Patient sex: M
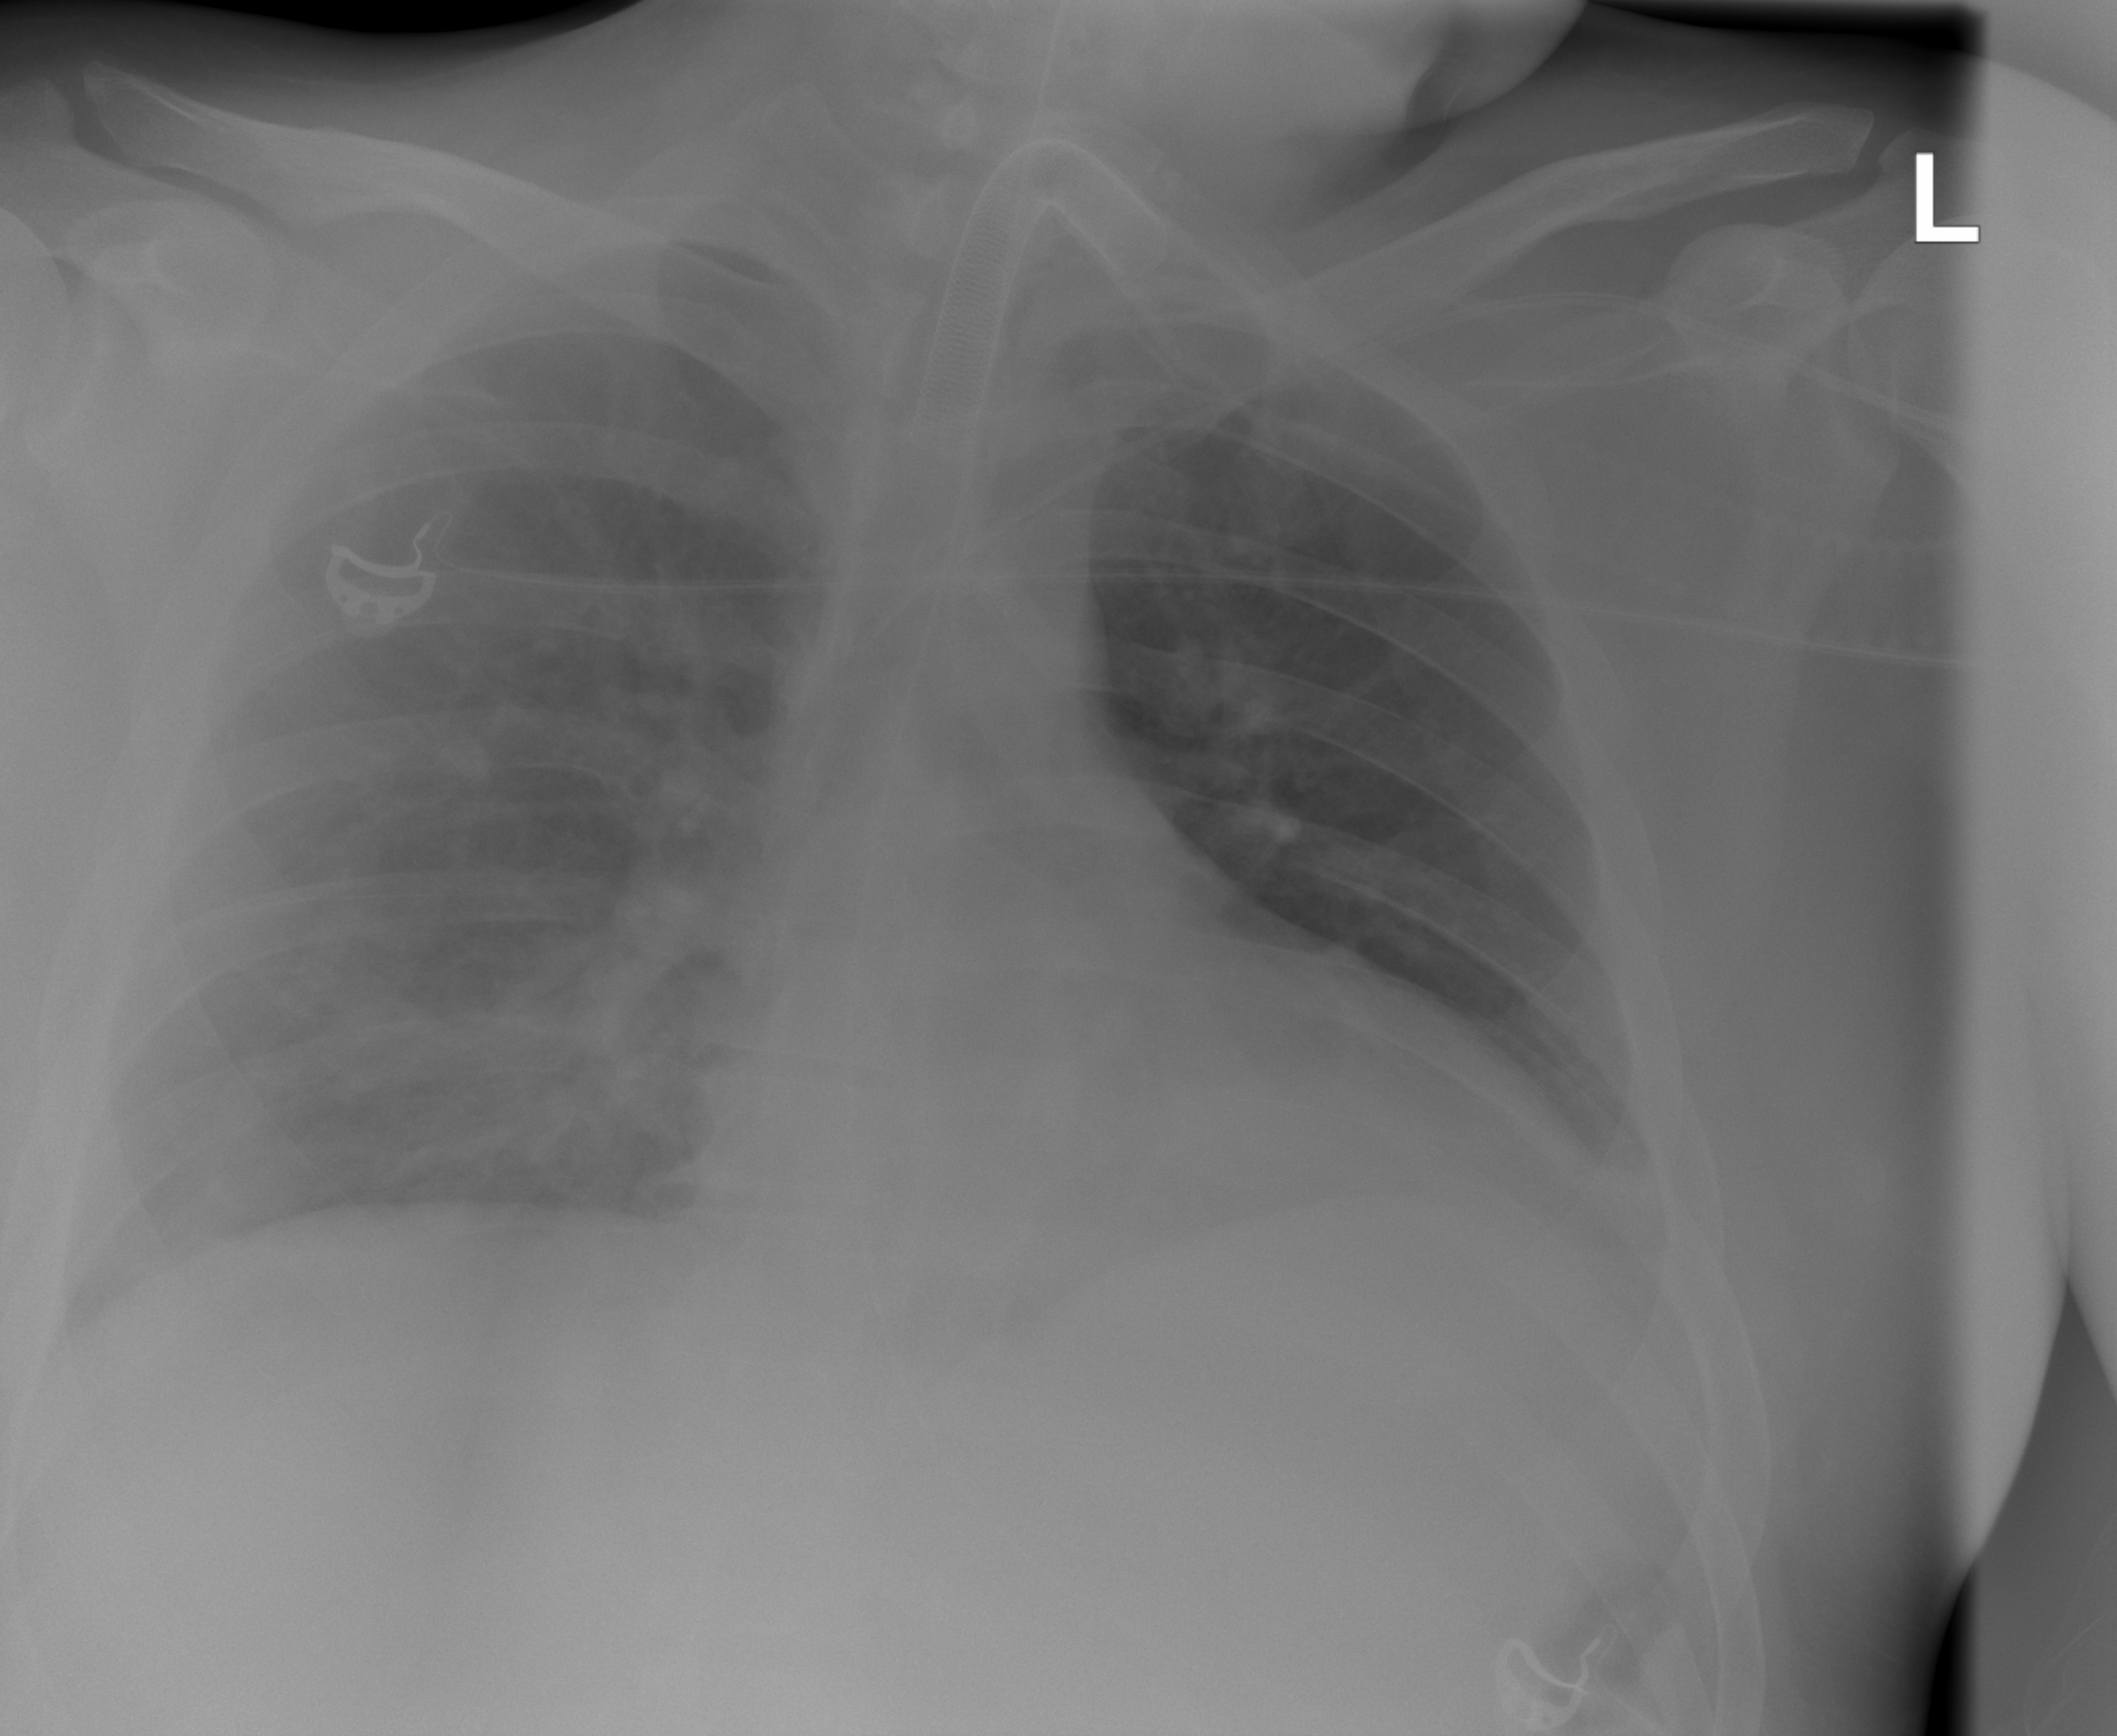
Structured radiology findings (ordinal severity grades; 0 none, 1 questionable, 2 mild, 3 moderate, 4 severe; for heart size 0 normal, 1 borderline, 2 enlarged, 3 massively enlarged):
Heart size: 0
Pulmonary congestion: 0
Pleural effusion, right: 2
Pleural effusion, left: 2
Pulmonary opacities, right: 2
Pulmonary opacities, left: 0
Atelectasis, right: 2
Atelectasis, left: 2